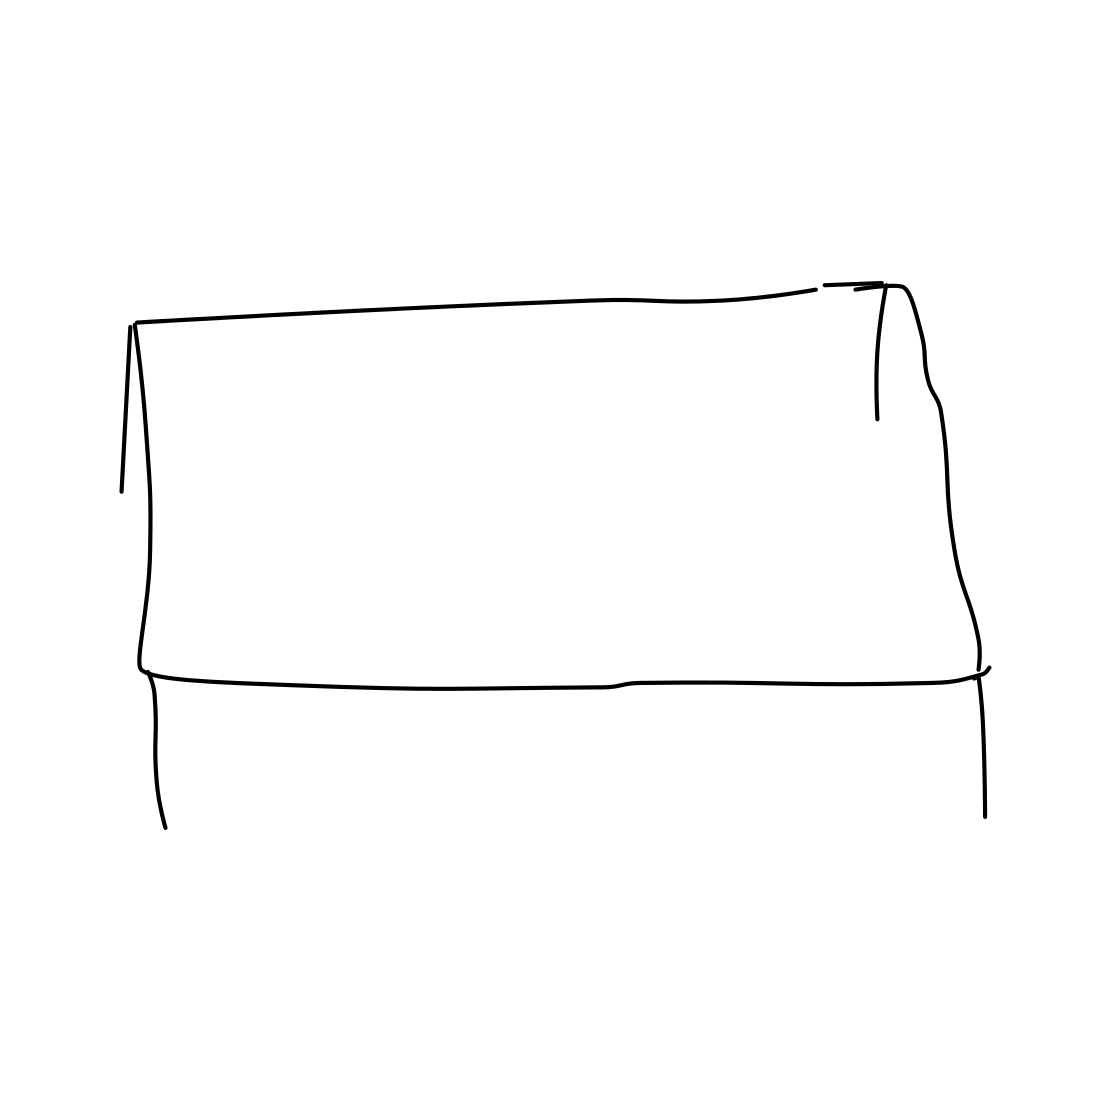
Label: bed